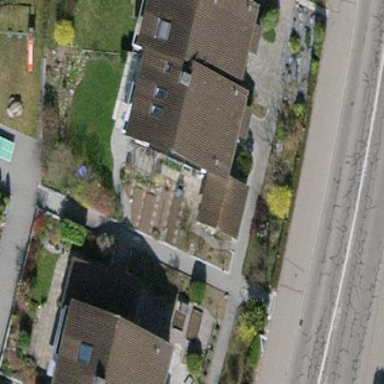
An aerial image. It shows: Residential building with gabled roof made of roof tiles. The roof orientation is across the building.